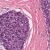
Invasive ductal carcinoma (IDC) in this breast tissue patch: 0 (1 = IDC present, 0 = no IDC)